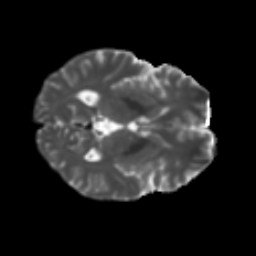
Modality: T2w
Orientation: axial
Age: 39
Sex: male
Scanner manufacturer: ge
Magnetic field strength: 3 T
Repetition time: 7.8 s
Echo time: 0.061 s